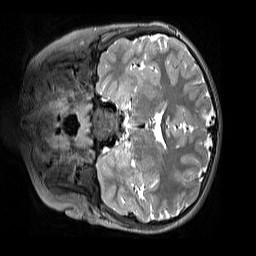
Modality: T2w
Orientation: coronal
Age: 8
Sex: male
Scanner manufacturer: siemens
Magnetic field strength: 3 T
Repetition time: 3.2 s
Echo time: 0.408 s